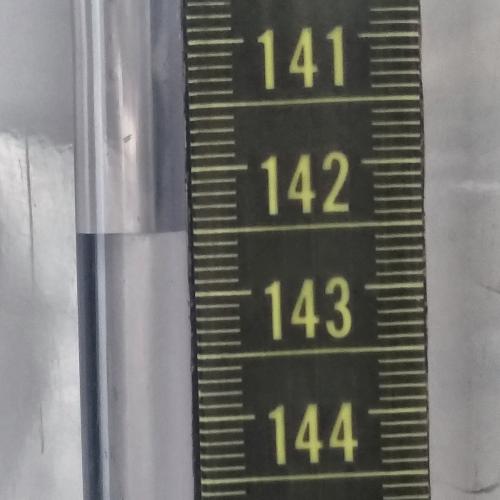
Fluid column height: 142.5 cm